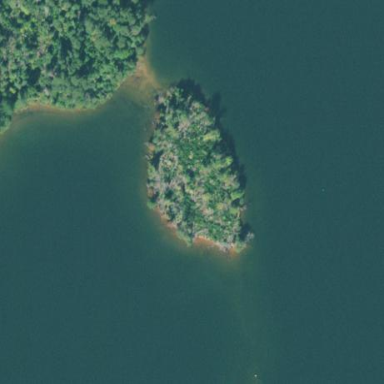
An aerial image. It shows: Islet covered with woodland.